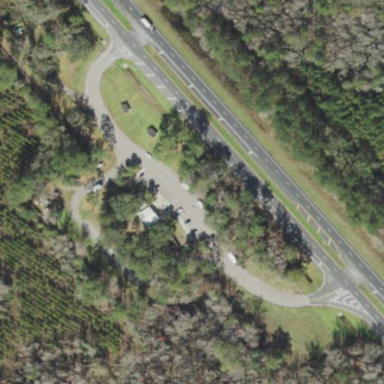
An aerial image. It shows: Rest area along the road.